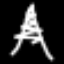
Label: The Eiffel Tower